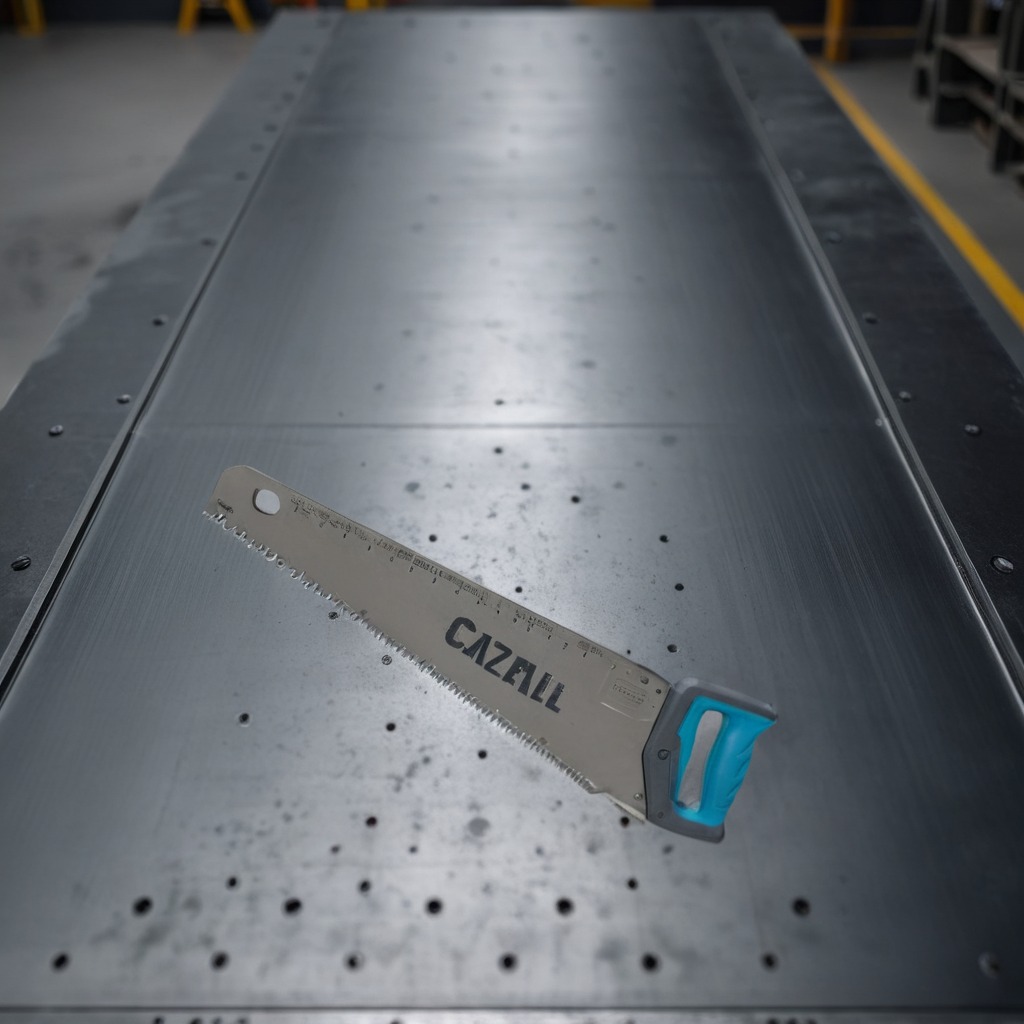
A handheld metal saw is lying on the cold steel table in a mining workshop.